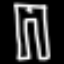
Label: pants